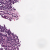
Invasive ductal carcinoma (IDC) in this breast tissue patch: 1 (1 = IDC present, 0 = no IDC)